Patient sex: F
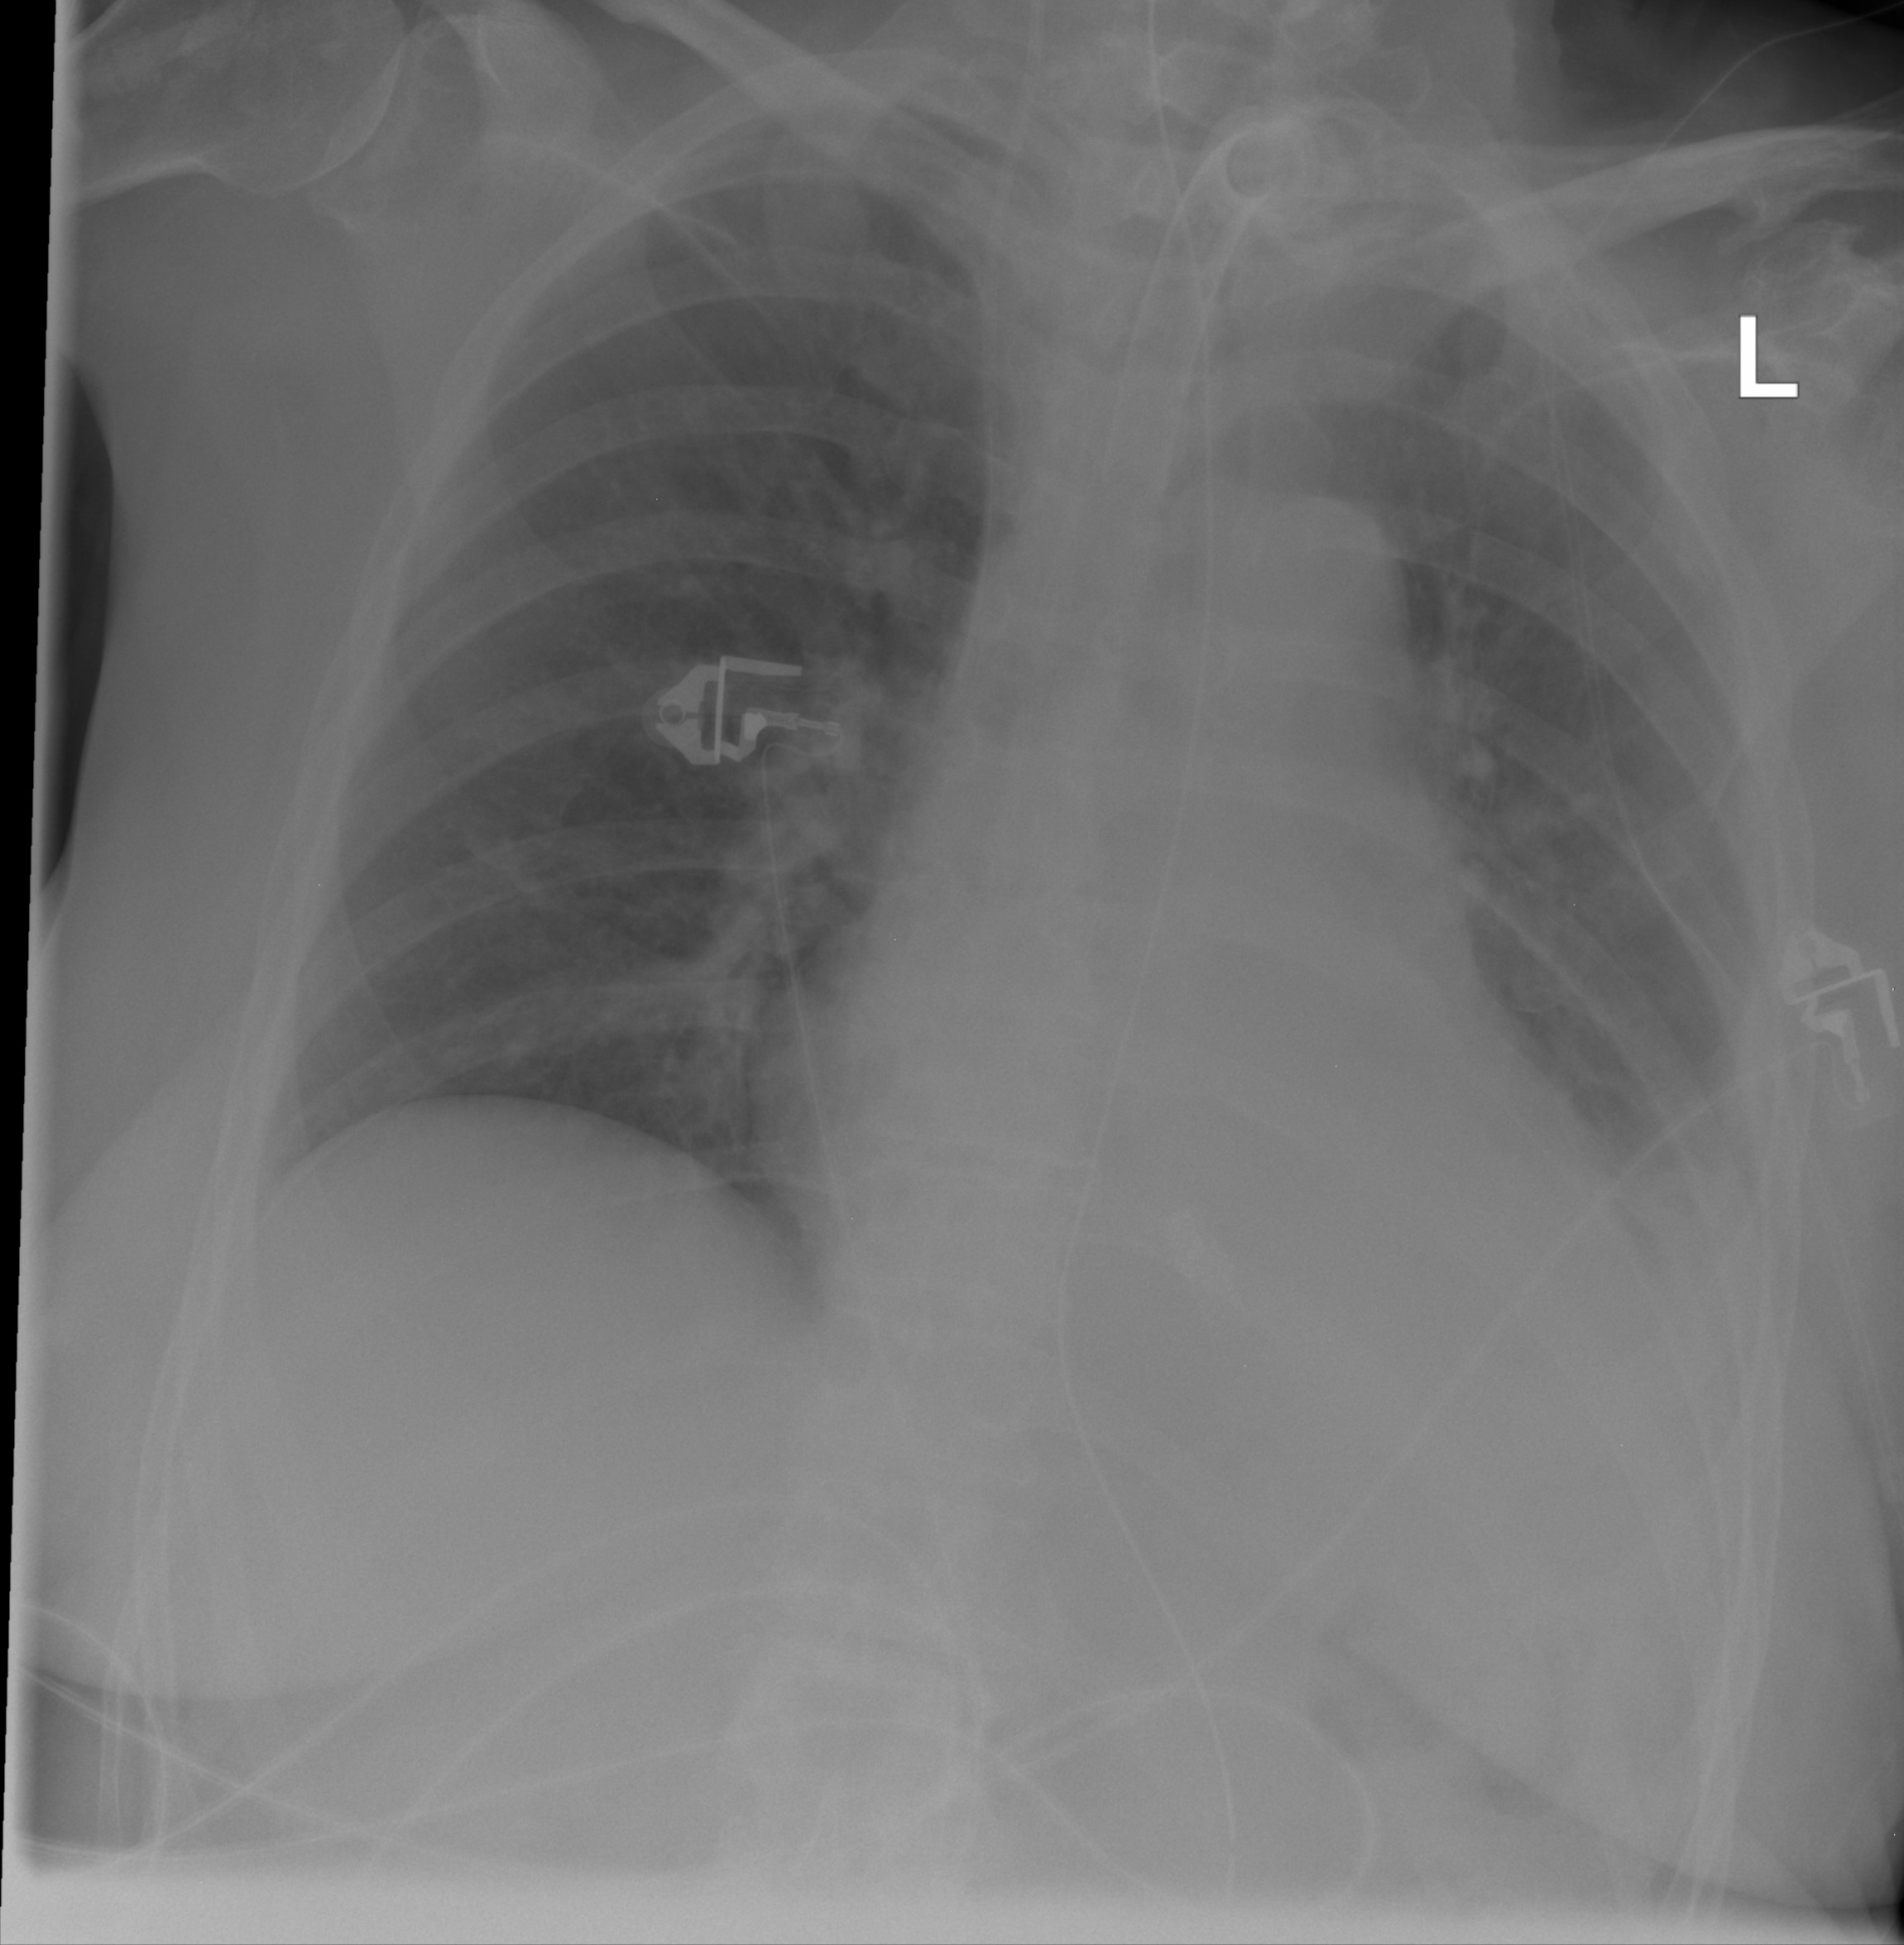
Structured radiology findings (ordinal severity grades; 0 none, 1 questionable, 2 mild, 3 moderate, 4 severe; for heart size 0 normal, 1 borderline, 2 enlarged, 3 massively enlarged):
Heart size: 2
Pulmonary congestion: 0
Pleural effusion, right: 0
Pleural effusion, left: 2
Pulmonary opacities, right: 0
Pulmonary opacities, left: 0
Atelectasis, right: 0
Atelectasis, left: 2